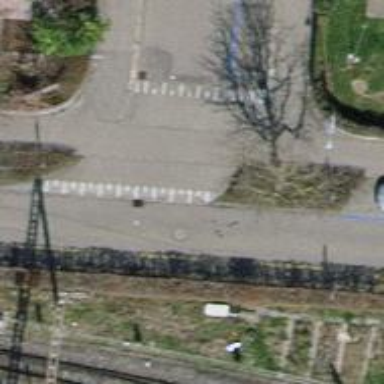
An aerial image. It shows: Asphalt residential road with opposite cycleway.